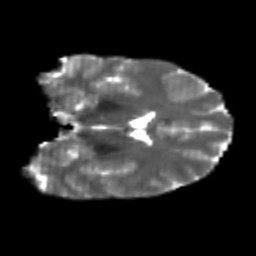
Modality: T2w
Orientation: coronal
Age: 23
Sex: male
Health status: healthy
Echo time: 0.074 s